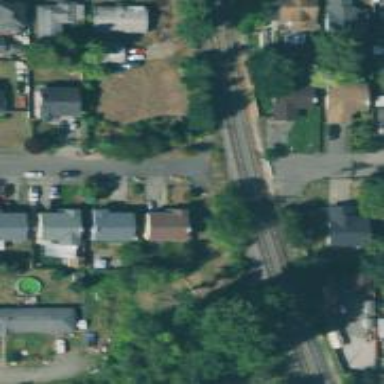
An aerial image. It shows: Crossing for the railway.